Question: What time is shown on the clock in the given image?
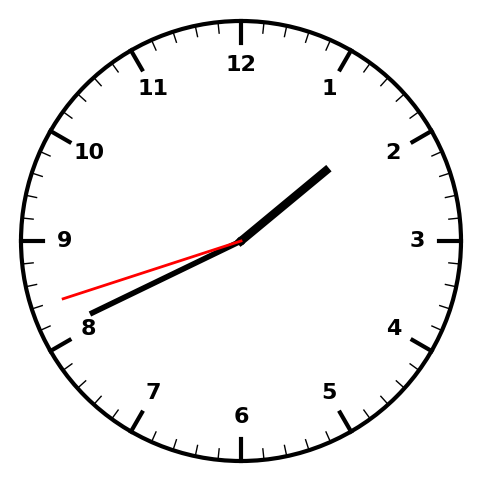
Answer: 01:40:42